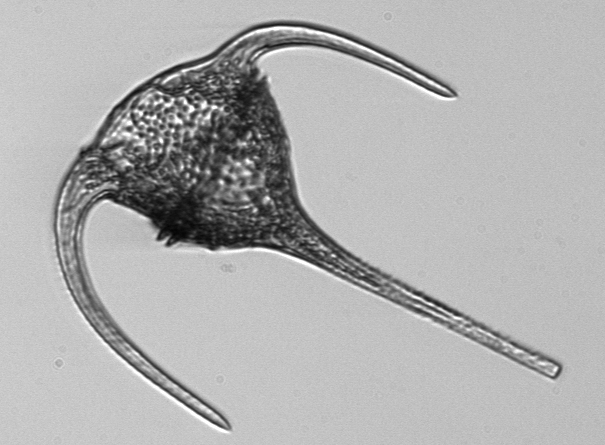
Label: Tripos